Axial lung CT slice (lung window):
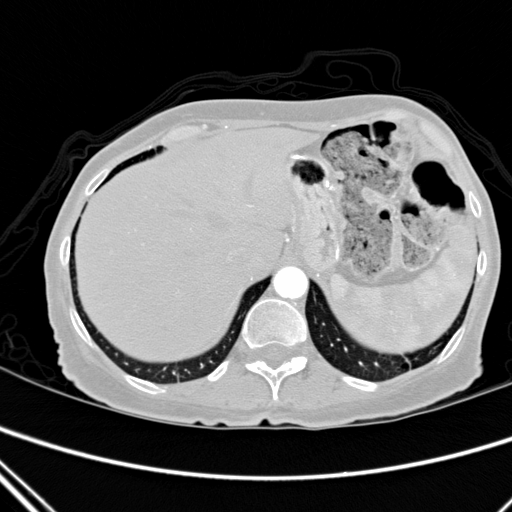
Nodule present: no